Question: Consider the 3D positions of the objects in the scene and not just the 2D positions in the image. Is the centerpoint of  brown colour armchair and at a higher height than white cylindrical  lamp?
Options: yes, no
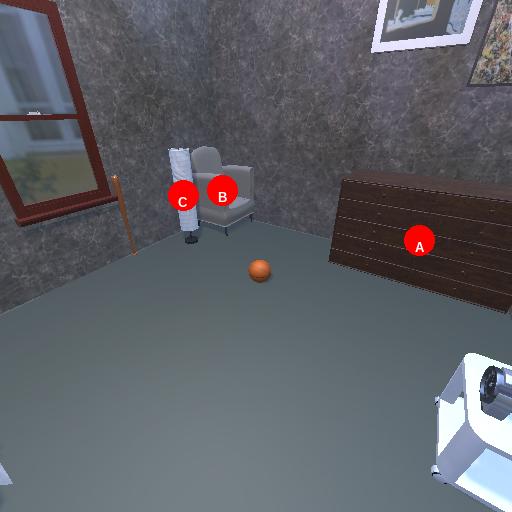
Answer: yes